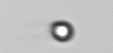
Label: nanoplankton_mix